Aerial crown-view tile of a tropical tree (Barro Colorado Island, Panama), acquired 20250818:
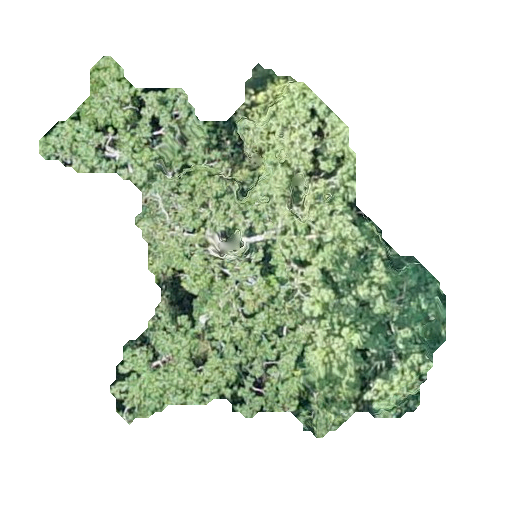
Species: Ceiba pentandra
GBIF accepted scientific name: Ceiba pentandra
Crown area: 127.434 m²